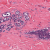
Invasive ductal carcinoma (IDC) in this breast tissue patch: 0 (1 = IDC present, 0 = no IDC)